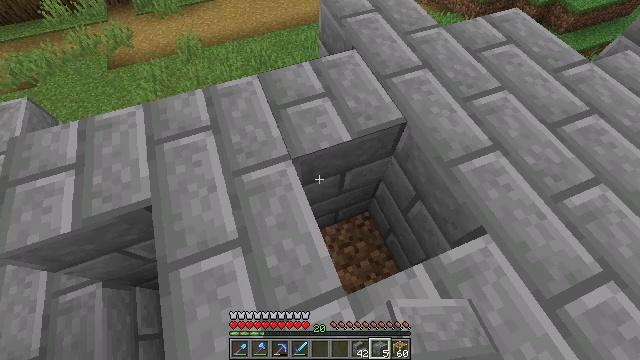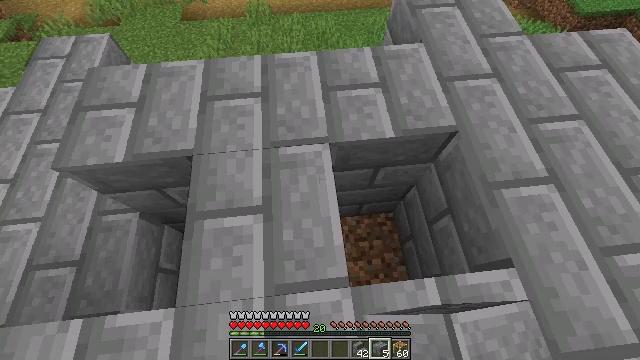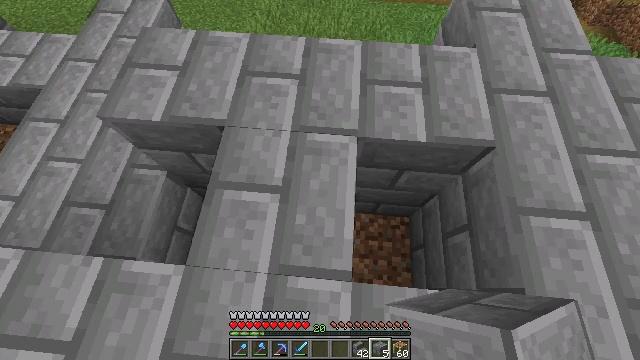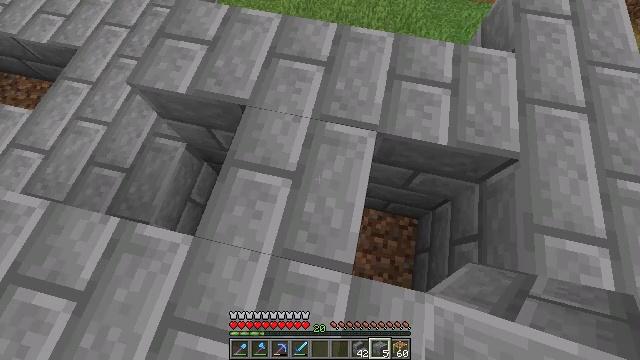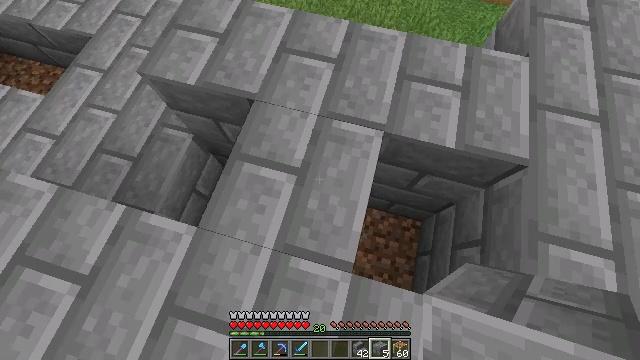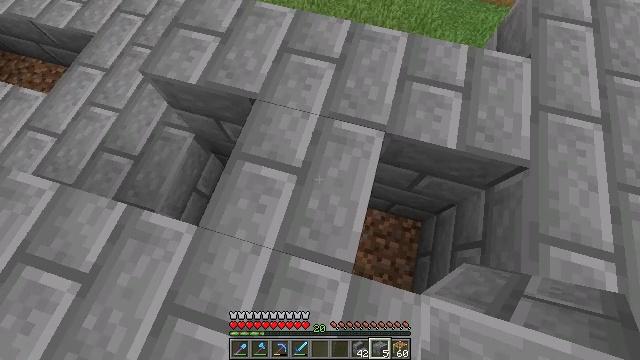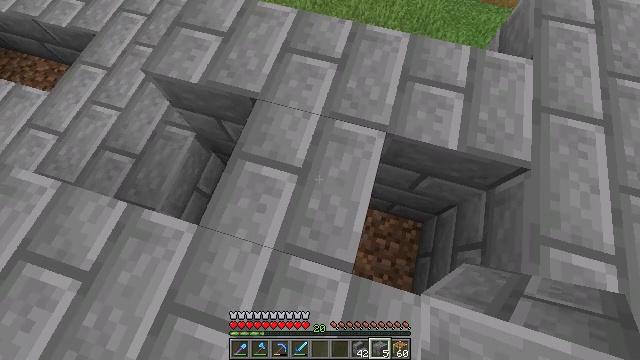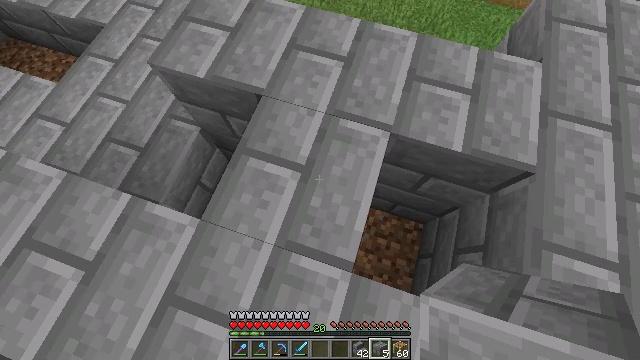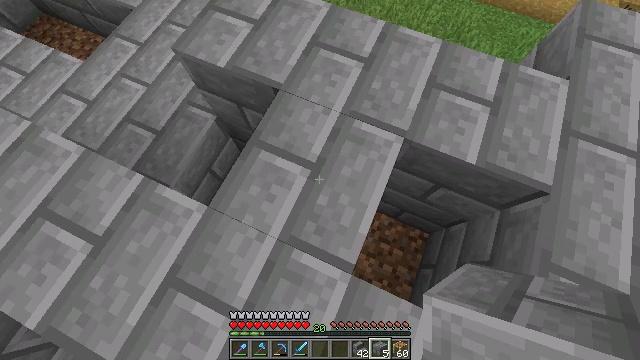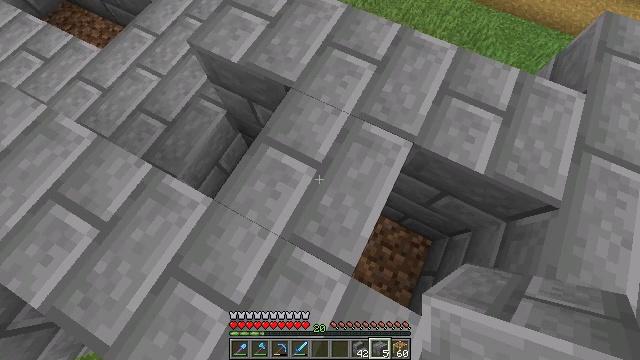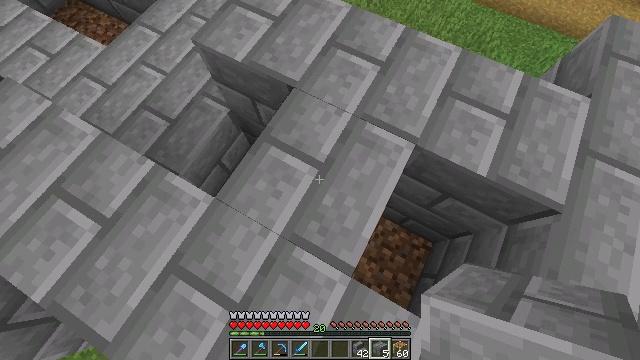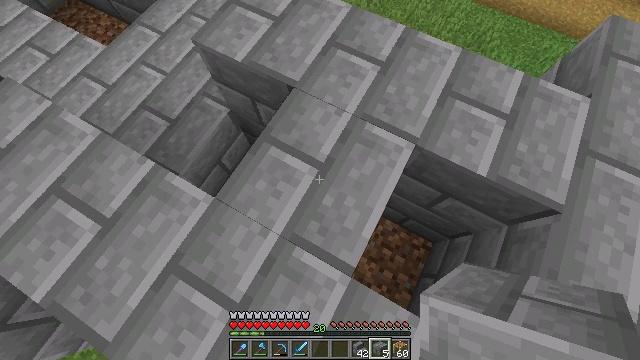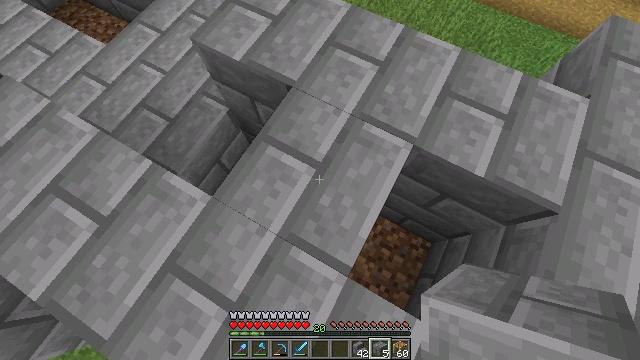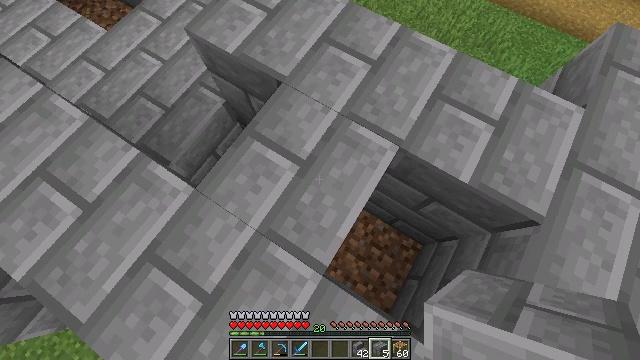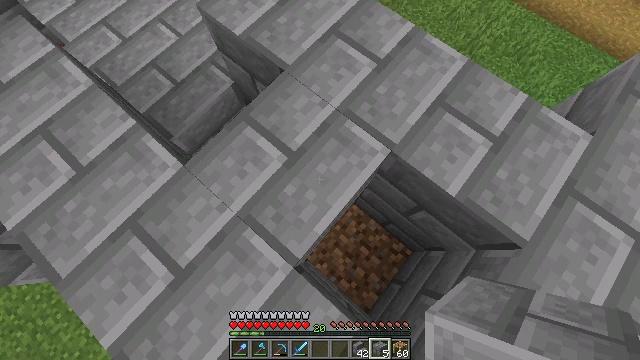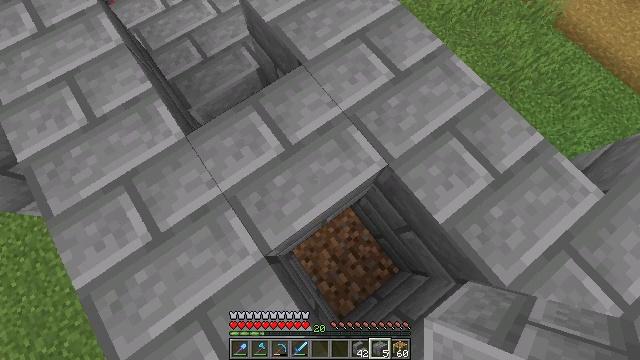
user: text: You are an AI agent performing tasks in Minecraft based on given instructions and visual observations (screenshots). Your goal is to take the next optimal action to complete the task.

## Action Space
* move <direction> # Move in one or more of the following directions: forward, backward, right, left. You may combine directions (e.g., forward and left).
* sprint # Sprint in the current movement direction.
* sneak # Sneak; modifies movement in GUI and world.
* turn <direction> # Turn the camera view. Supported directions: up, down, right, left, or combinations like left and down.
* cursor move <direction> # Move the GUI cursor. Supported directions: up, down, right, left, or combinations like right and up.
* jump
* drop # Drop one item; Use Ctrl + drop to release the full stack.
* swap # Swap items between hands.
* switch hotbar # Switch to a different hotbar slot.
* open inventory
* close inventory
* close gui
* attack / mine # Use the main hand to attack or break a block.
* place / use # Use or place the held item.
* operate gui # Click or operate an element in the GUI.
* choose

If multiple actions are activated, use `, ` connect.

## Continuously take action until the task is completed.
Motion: motion action
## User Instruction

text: Retrieve the stone bricks from an old building.
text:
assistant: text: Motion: turn left and down
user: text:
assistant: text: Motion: turn left and down
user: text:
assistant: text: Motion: turn left and down
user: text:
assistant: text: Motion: turn left
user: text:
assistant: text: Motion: no_op
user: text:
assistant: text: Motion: no_op
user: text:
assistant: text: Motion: turn left
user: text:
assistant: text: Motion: turn left
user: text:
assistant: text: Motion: turn left
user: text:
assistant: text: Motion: turn left
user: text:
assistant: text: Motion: no_op
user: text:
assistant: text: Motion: move right
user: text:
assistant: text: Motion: move right, turn left and down
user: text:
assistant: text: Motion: move right, turn left and down
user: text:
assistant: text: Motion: move right, turn left
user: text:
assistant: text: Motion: move right, turn left
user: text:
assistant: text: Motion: move forward and move right, turn left
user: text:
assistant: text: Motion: move forward and move right, turn left
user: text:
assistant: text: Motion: move forward, turn left and up
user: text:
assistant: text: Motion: move forward, turn left and up
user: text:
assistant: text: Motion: turn left and up
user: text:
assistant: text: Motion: turn left and up
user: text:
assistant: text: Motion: turn up
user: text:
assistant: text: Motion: turn up
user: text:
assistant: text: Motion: turn up
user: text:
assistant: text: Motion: turn up
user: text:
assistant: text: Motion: turn up
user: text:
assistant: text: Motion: turn right and up
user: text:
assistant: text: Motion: move back, turn right and up
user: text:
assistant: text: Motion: move back, turn right and up